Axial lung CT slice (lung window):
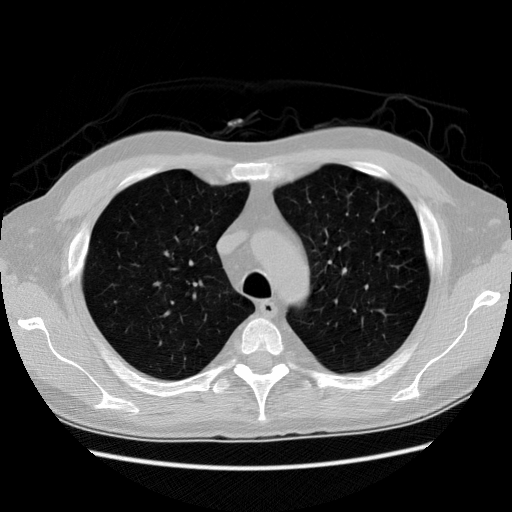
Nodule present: no